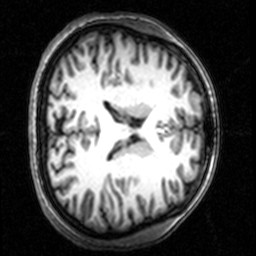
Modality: T1w
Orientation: axial